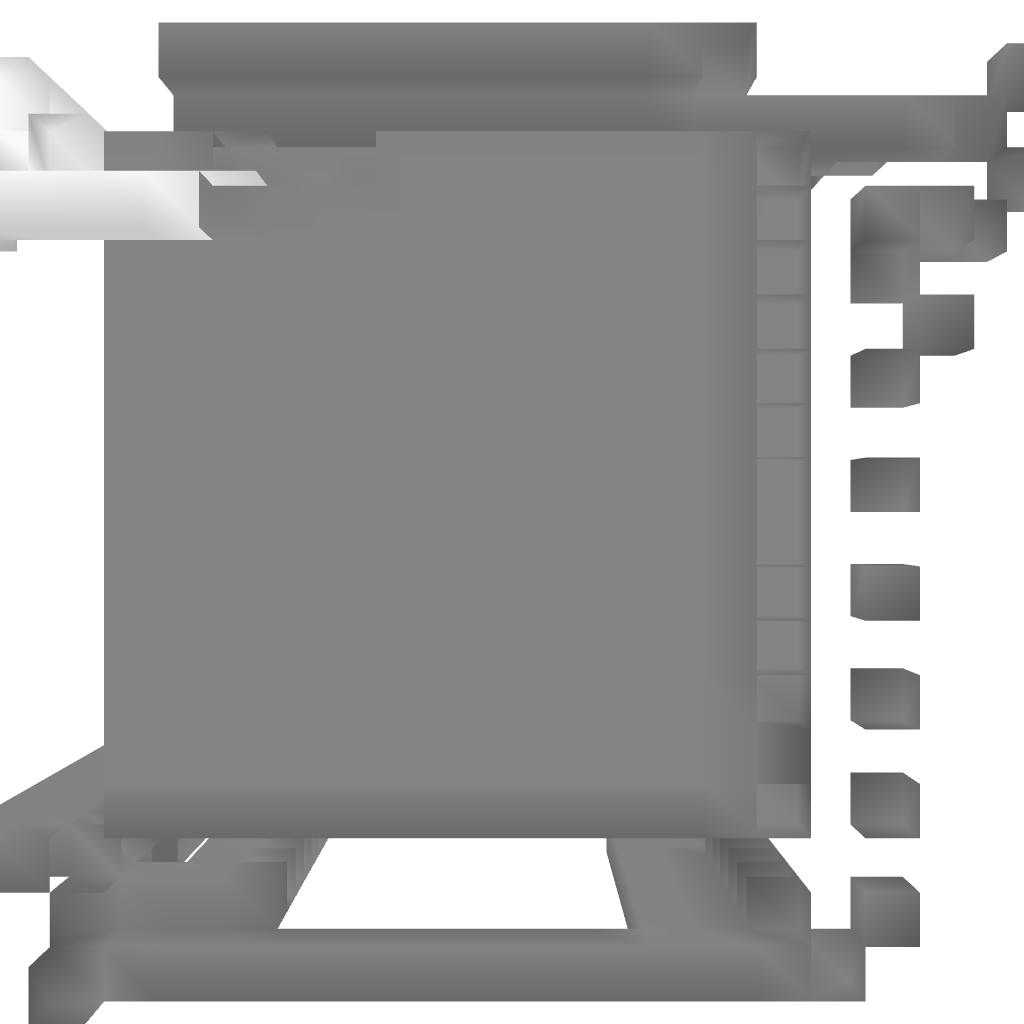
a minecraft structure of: Self Building Room bad low quality